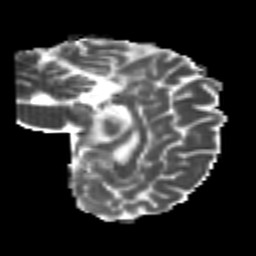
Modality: MD
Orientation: sagittal
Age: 21
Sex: female
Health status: healthy
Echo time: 0.074 s